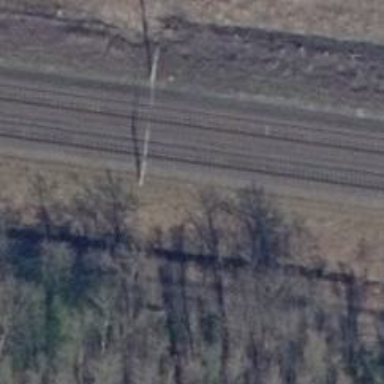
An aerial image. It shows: Milestone along the railway with catenary mast.